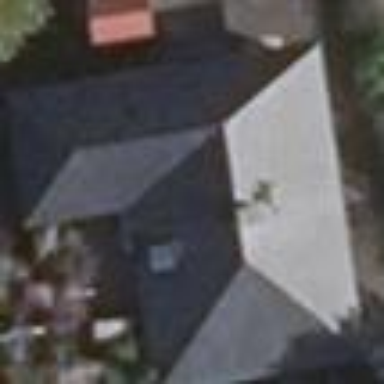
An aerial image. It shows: House with multiple parts.